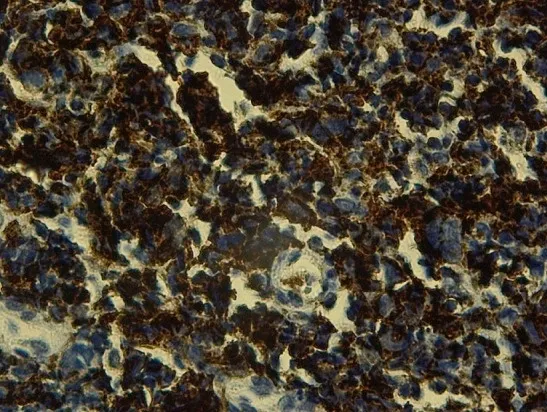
Immunohistochemistry; cytoplasmic expression with tumor cells perigolgien strengthening anti CD15 Ab (x40).
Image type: pathology (immunostaining)